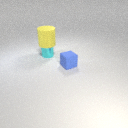
large yellow rubber cylinder above small cyan metal cylinder